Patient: sex F, age 43
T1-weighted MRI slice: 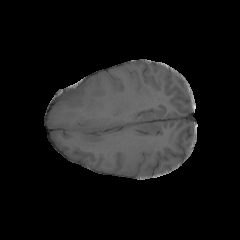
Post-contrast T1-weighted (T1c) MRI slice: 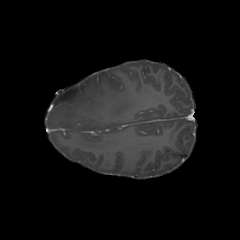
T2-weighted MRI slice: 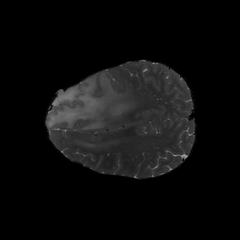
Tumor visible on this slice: yes
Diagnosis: Astrocytoma, IDH-mutant
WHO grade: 3